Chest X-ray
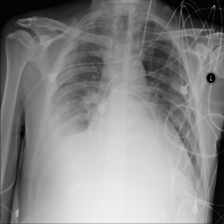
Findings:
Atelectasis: negative
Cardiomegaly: negative
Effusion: positive
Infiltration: negative
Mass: negative
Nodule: negative
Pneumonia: negative
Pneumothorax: negative
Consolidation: negative
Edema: negative
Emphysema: negative
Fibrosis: negative
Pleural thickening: negative
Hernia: negative